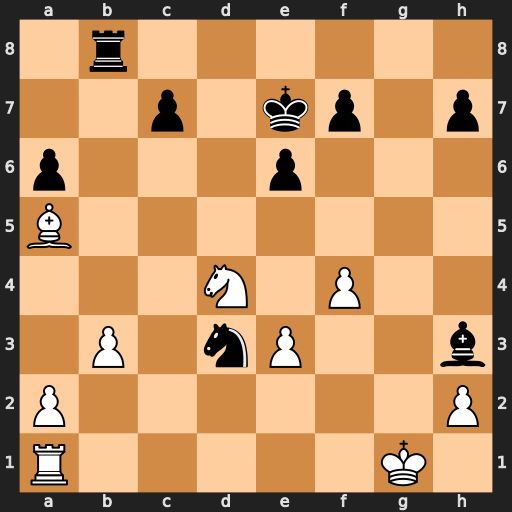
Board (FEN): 1r6/2p1kp1p/p3p3/B7/3N1P2/1P1nP2b/P6P/R5K1
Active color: w
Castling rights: -
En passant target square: -
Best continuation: Nc6+ Kd6 Nxb8